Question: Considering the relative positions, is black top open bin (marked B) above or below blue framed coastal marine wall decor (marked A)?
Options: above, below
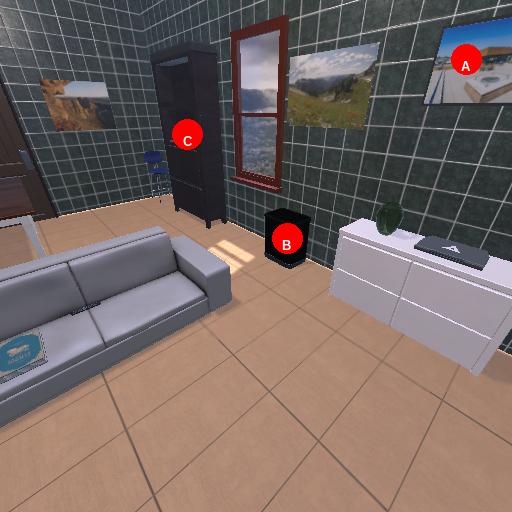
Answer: above